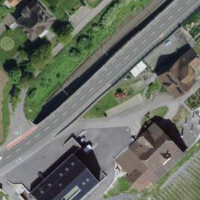
EUNIS habitat code: 54
Species observed at this site:
Tachymarptis melba
Corvus corone
Cygnus olor
Sturnus vulgaris
Passer domesticus
Buteo buteo
Sylvia atricapilla
Motacilla alba
Delichon urbicum
Columba palumbus